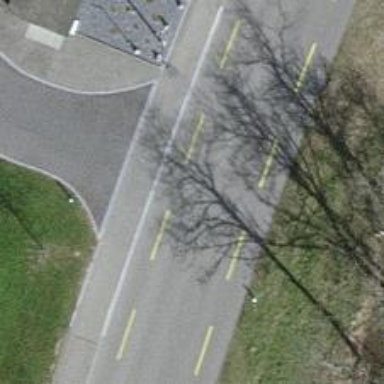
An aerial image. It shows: Tertiary road with shared cycle lane.